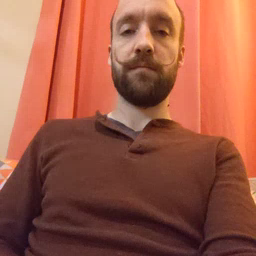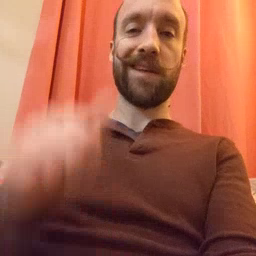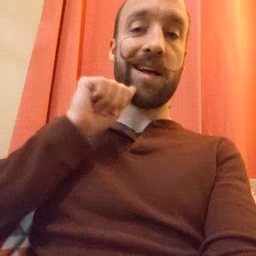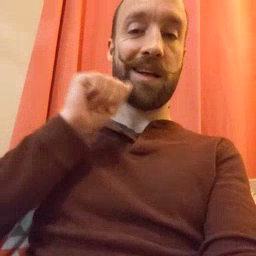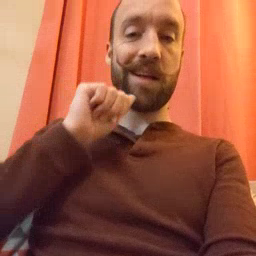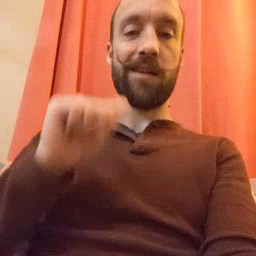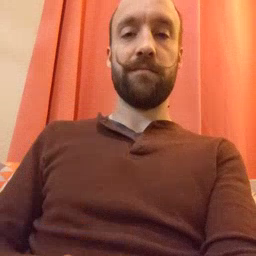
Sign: aunt